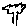
Label: tree